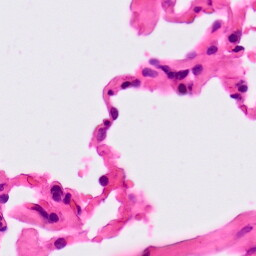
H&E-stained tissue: Lung